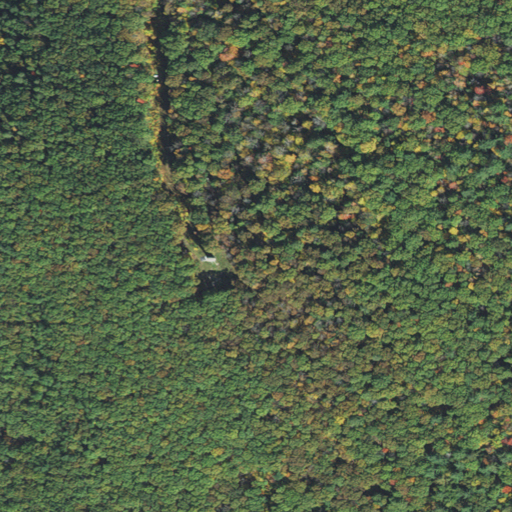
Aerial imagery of mountain in Massachusetts named Bald Mountain containing mixed forest, deciduous forest, and evergreen forest